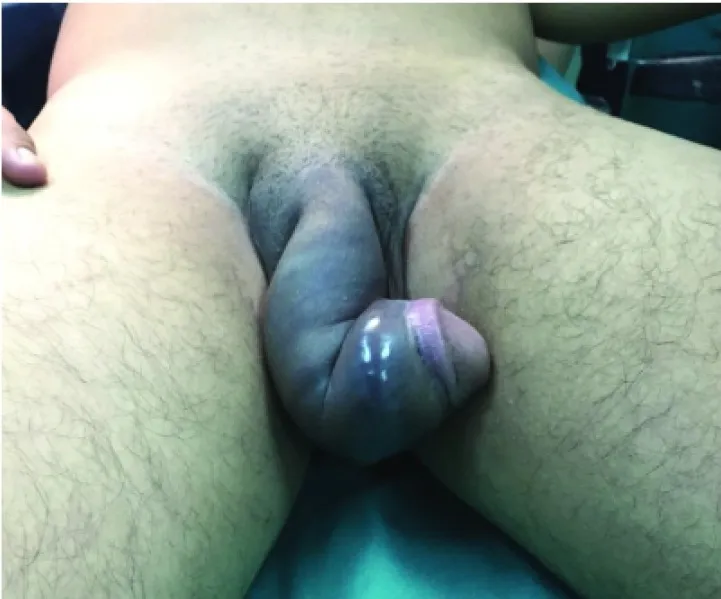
Swollen and deformed fractured penis.
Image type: medical_photograph (other_medical_photograph)